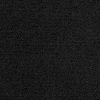
Atmospheric dust classification: dusty